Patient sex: M
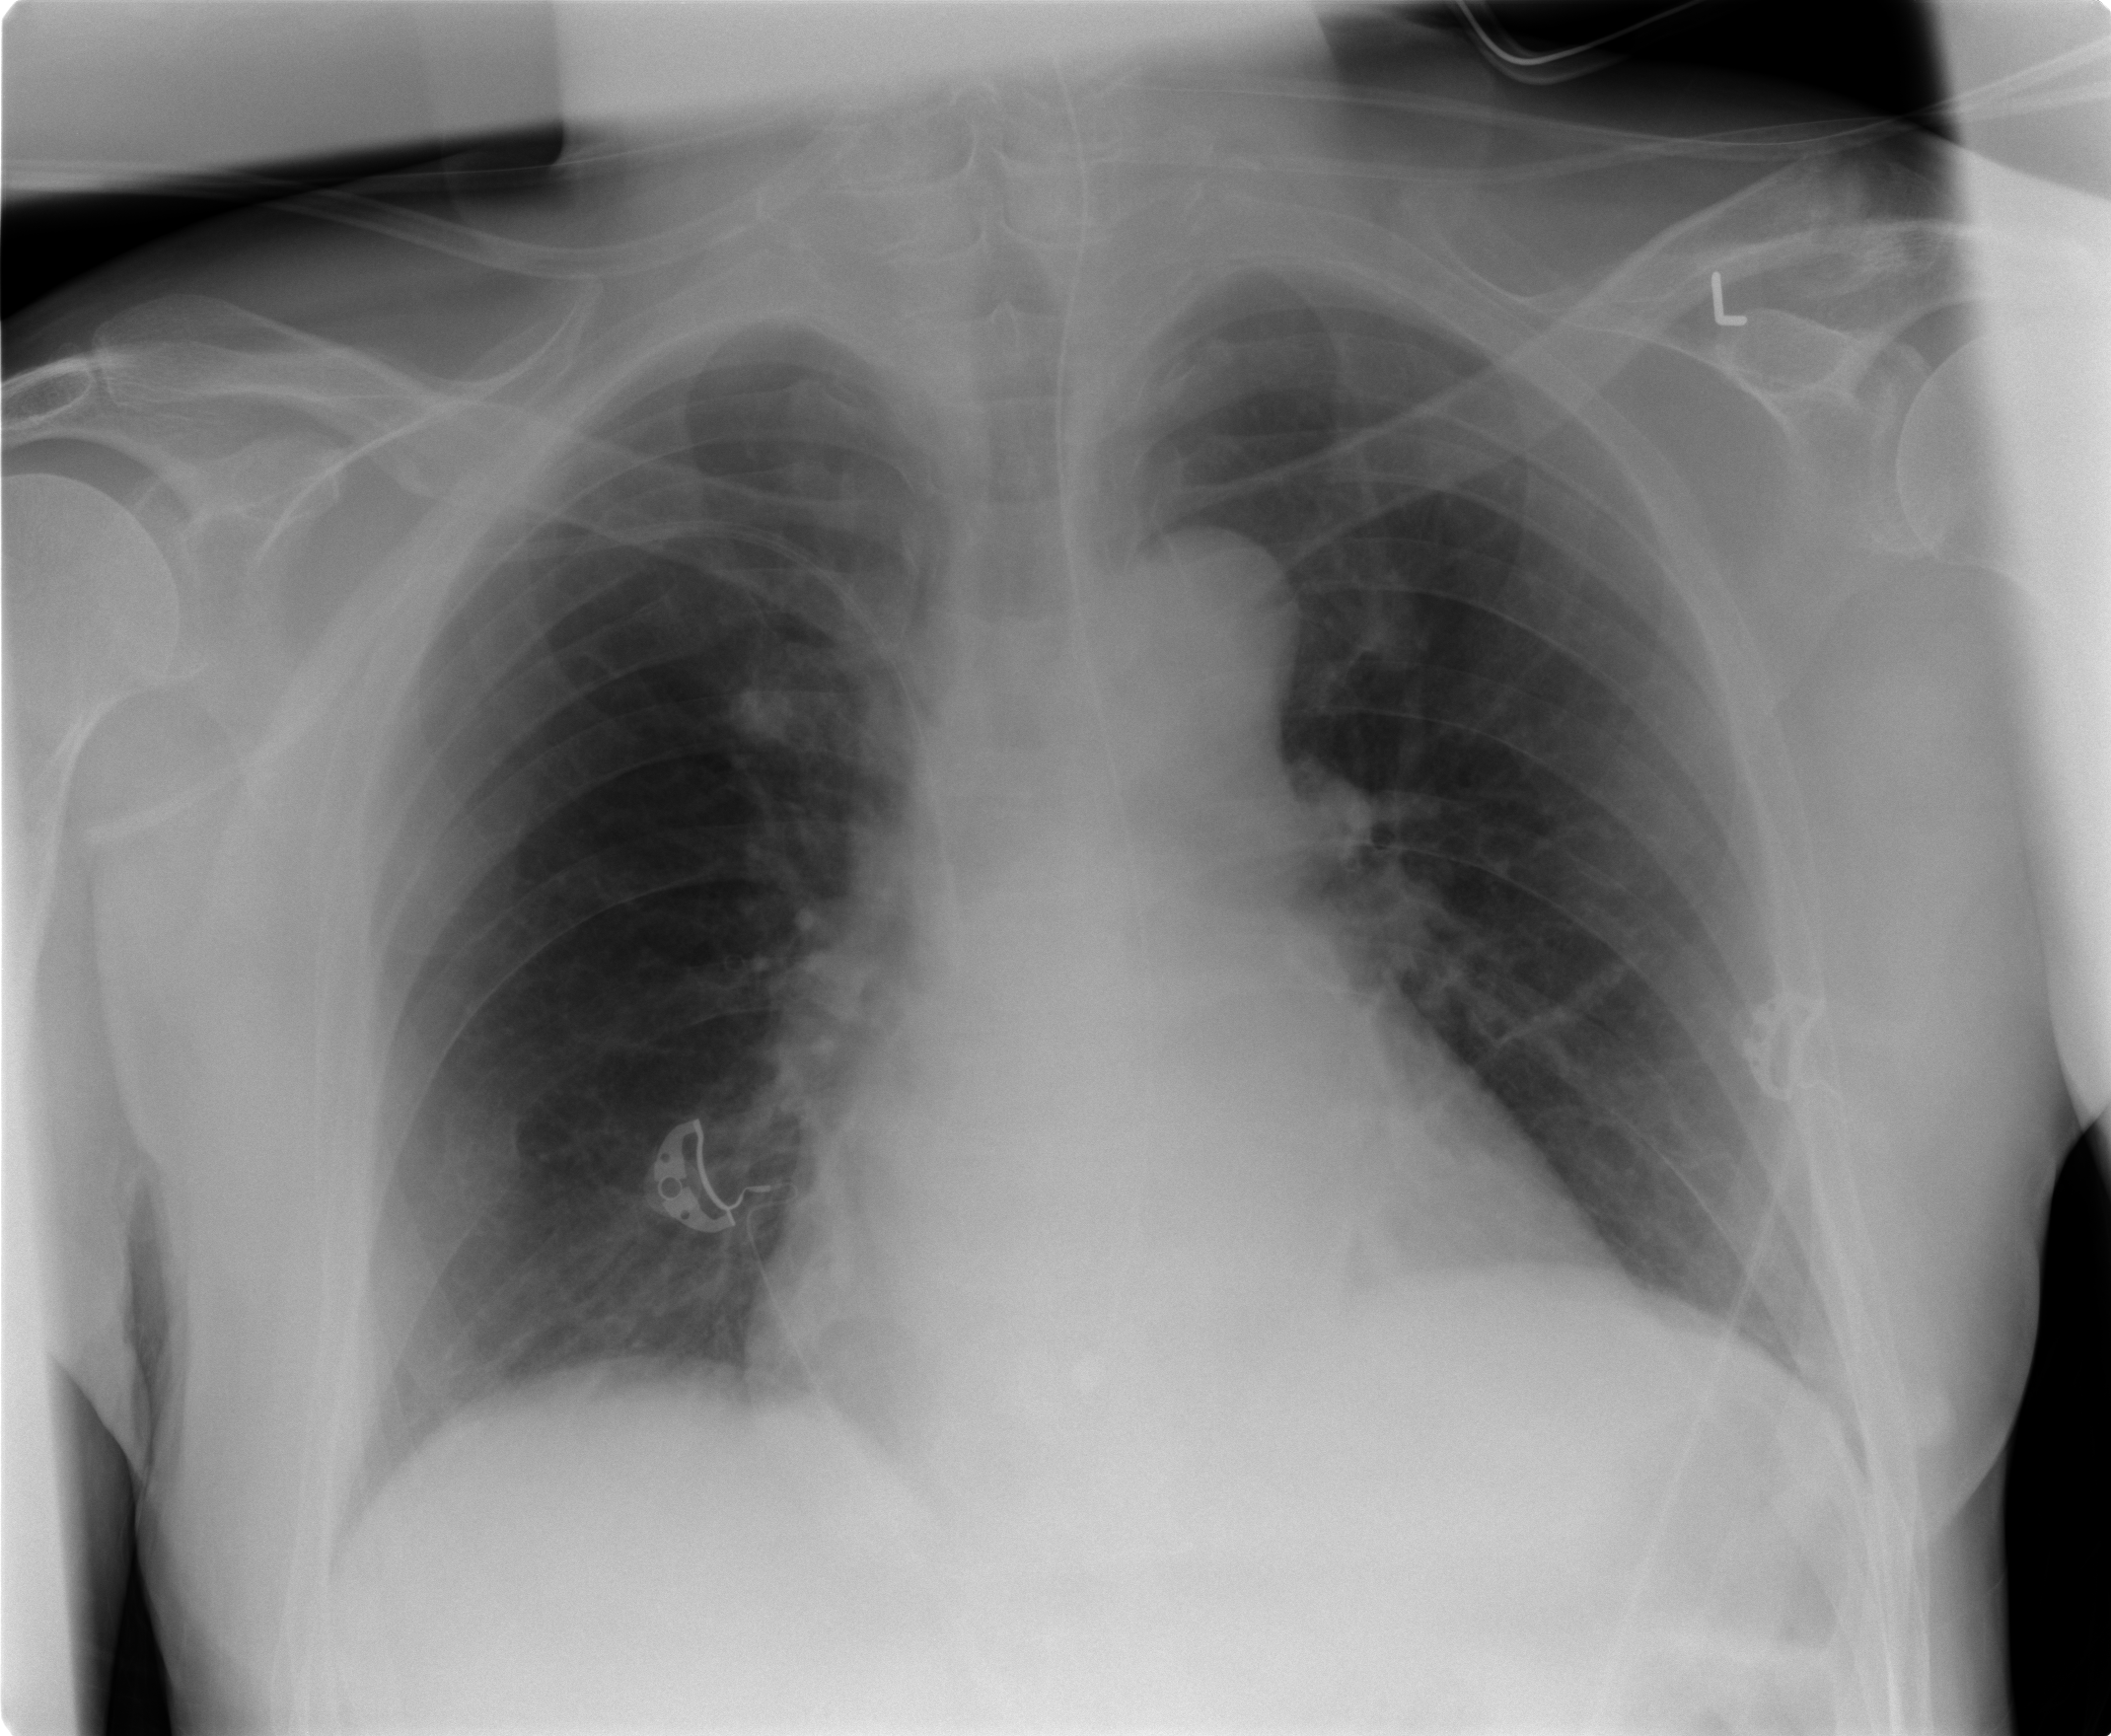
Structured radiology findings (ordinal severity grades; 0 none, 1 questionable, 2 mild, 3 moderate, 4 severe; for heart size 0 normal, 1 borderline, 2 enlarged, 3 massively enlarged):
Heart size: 0
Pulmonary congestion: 1
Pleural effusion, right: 0
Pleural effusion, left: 0
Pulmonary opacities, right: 0
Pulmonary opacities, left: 0
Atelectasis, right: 2
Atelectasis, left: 2